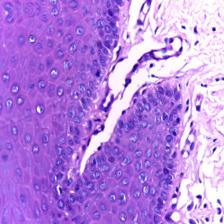
Diagnosis: Normal